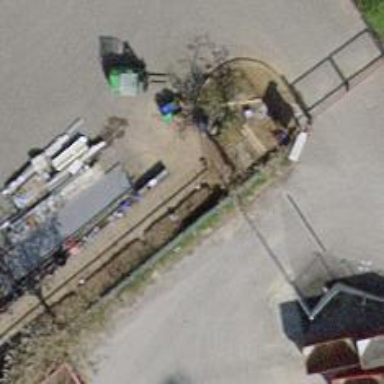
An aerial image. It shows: Fence.